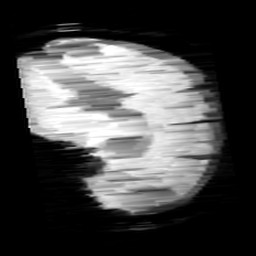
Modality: minIP
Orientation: sagittal
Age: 9
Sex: female
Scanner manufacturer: siemens
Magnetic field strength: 3 T
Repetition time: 0.027 s
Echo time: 0.02 s